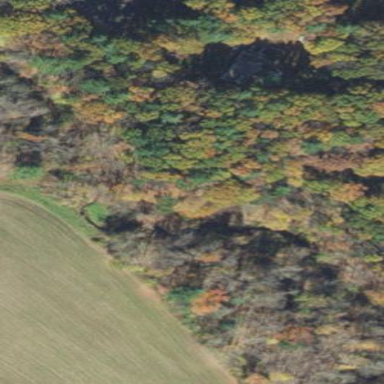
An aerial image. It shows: Existing Preserved Open Space in woodland area.